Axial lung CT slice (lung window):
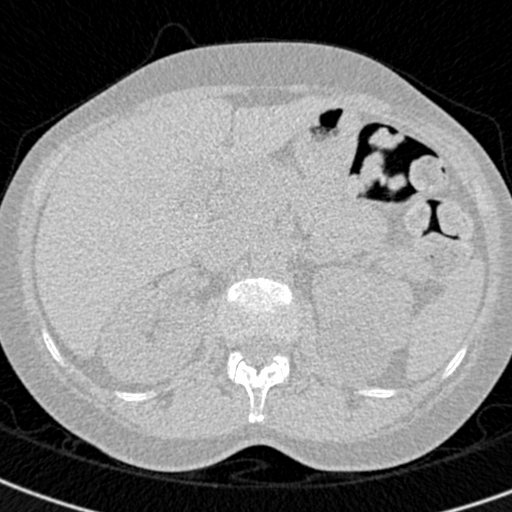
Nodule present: no